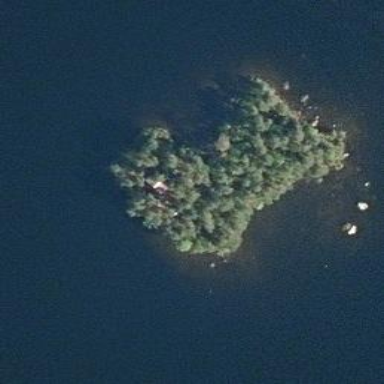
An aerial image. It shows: Island.